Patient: sex F, age 75
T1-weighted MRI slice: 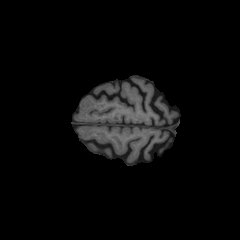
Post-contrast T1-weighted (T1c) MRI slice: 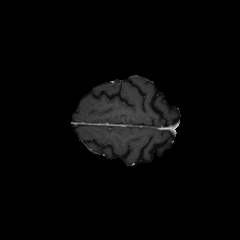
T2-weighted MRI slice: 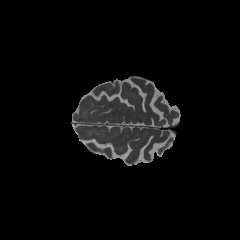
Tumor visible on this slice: no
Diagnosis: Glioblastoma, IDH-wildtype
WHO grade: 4